Brain MRI, t2w sequence, axial 2D slice.
Patient: age 34, sex F, weight 90 kg, height 1.9 m
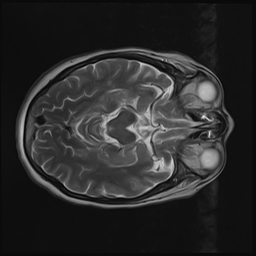